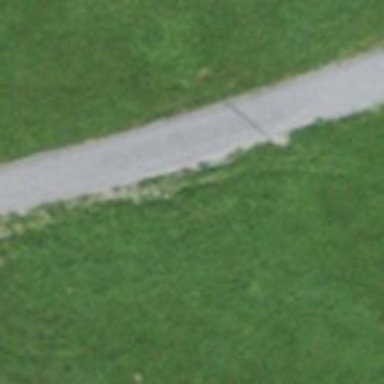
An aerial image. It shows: Service road with unpaved surface.